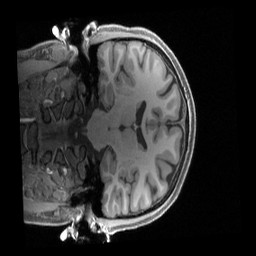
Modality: T1w
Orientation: coronal
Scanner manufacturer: siemens
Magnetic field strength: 3 T
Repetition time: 2.4 s
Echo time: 0.00222 s